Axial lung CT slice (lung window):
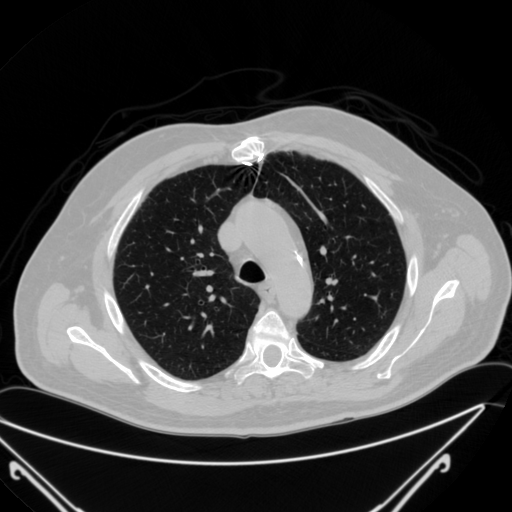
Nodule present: no